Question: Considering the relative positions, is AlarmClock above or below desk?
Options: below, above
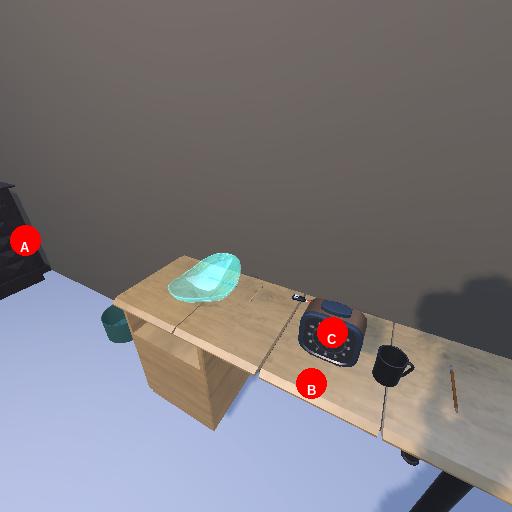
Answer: below